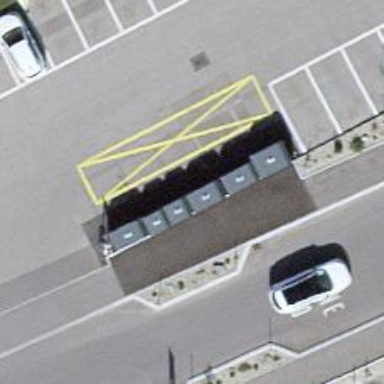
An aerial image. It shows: Waste transfer station.